Field crop: maize
Growth stage: 2
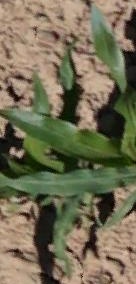
Species: maize